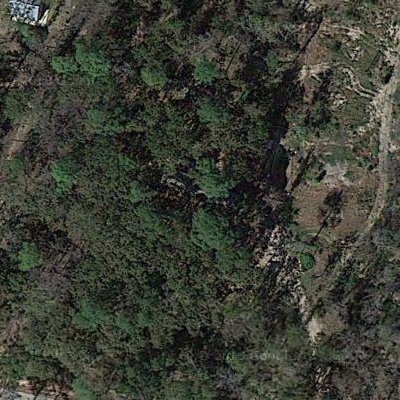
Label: Forest